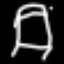
Label: bed